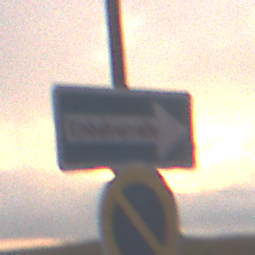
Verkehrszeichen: EinbahnstrasseRechtsweisend
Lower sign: EingeschraenktesHalteverbot
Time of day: SunriseSunset
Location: Outdoor (Nature)
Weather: Overcast
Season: NotSpecified
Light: Natural